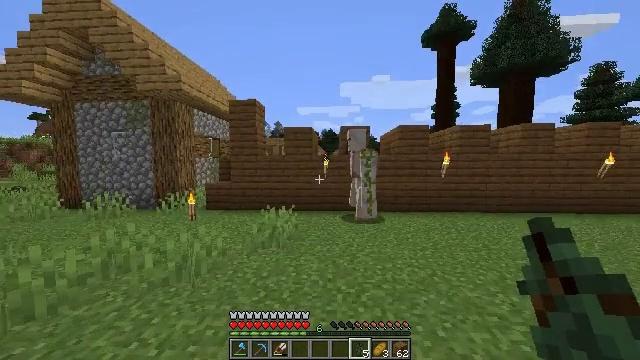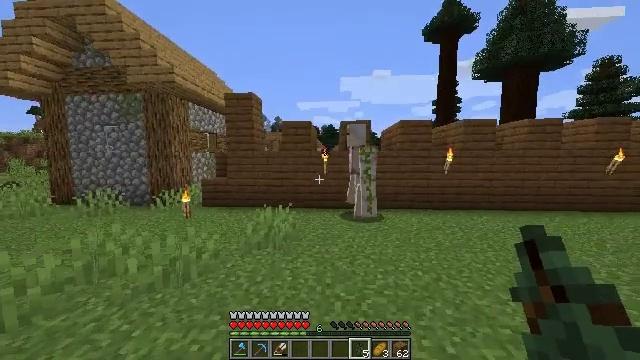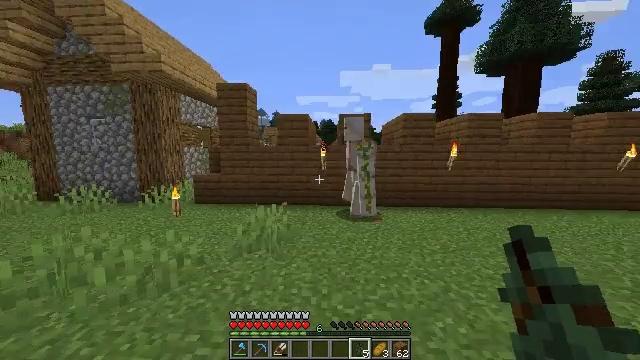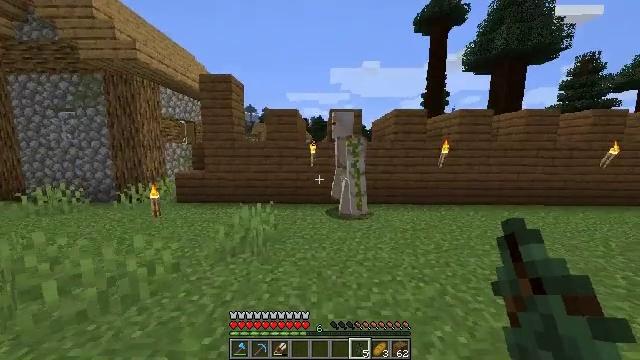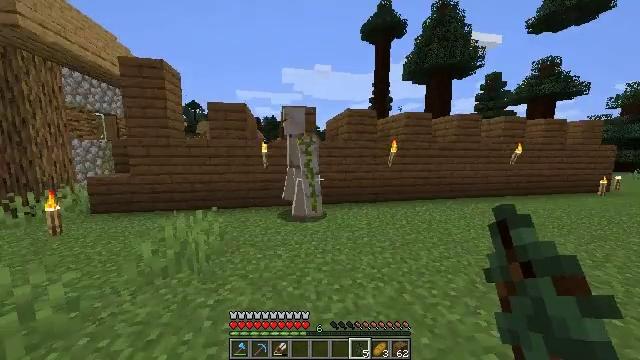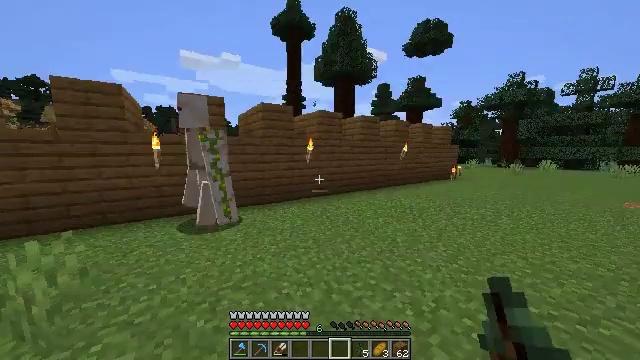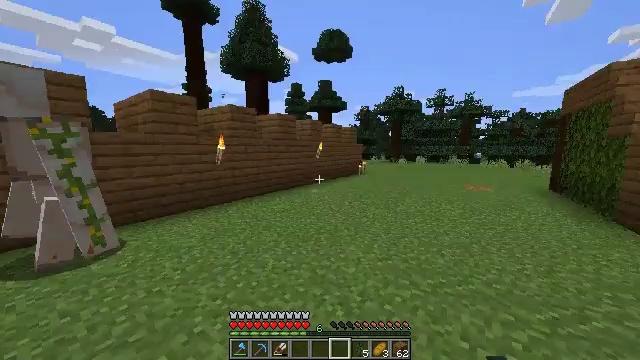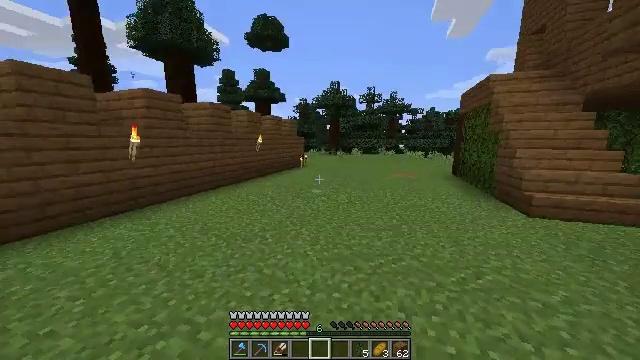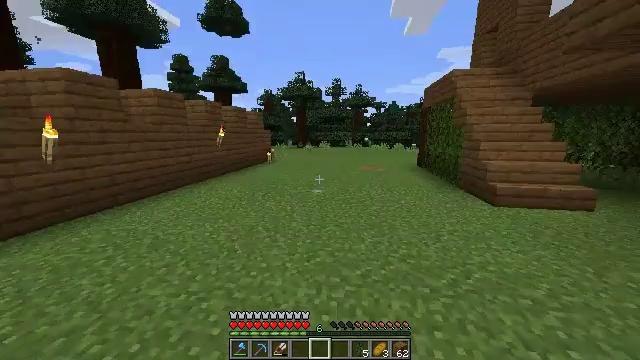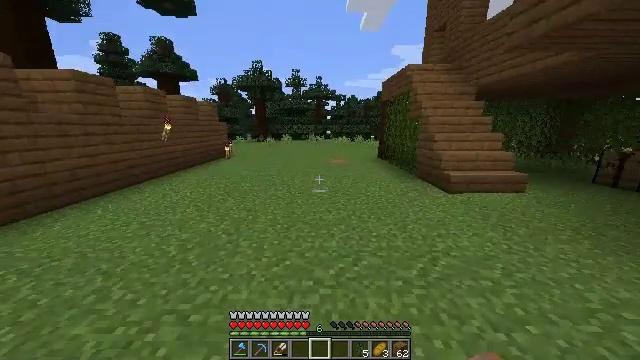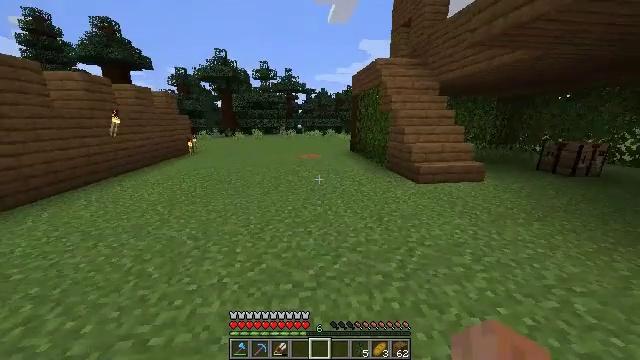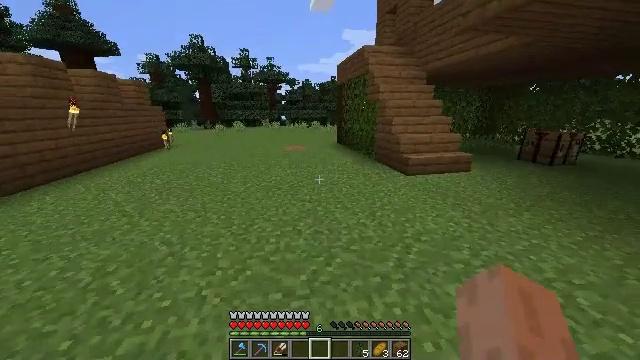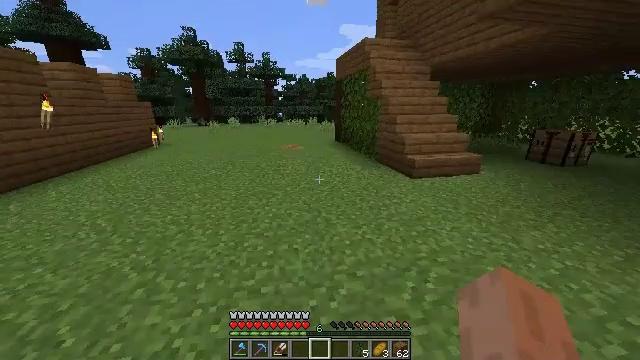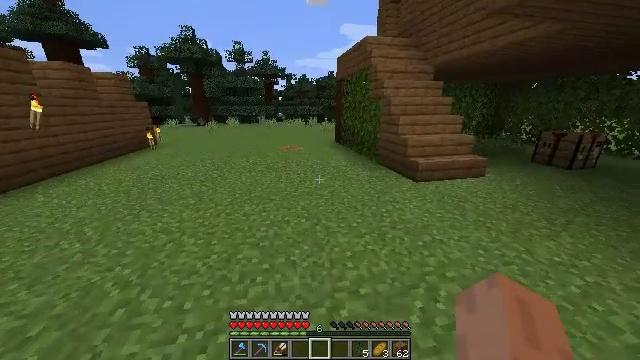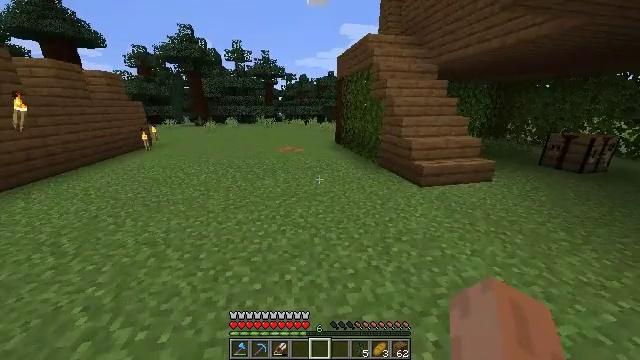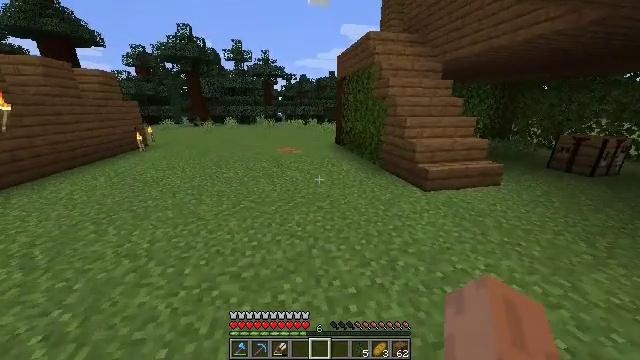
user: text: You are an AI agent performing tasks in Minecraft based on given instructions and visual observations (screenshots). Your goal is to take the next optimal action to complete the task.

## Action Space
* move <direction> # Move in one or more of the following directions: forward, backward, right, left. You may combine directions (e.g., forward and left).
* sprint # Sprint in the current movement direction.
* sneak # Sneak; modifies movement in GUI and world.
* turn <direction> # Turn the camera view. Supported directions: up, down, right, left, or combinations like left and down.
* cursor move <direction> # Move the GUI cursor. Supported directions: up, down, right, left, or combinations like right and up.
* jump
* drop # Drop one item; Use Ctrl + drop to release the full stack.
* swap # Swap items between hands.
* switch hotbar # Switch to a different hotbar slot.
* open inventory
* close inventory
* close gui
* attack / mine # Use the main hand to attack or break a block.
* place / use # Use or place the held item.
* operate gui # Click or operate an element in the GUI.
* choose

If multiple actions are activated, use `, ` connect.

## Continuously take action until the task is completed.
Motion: motion action
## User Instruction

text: Break the spruce leaves to clear the area.
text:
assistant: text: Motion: move forward, sprint, turn down
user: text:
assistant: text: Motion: move forward, sprint, turn down
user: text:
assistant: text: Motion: move forward, sprint, turn right
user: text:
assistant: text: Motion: move forward, sprint, turn right
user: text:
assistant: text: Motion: move forward, sprint, turn right
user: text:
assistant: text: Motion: move forward, sprint, turn right
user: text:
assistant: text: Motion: move forward, sprint, turn right and down
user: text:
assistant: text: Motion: move forward, sprint, turn right and down
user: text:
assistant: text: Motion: move forward, sprint, turn right and down
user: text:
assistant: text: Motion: move forward, sprint, turn right and down
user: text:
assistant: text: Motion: move forward, sprint, turn right and down
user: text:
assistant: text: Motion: move forward, sprint
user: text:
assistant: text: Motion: move forward, sprint
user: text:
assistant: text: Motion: move forward, sprint
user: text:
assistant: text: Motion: move forward, sprint
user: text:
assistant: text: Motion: move forward, sprint
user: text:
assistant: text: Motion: move forward, sprint
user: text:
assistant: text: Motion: move forward, sprint, turn left and up
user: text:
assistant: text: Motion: move forward, sprint
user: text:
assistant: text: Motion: move forward, sprint, turn left and up
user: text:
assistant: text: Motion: move forward, sprint, turn left
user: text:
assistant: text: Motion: move forward, sprint, turn left and up
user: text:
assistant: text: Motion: move forward, sprint, turn left
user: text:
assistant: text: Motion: move forward, sprint, turn left and up, jump
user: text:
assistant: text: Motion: move forward, sprint, turn left and up, jump
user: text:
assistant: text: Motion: move forward, sprint, turn left, jump
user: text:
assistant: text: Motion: move forward, sprint, jump
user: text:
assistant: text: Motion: move forward, sprint, jump
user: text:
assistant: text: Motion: move forward, sprint, turn left, jump
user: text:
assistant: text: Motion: move forward, sprint, jump